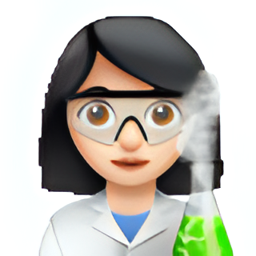
Name: female scientist type 1 2
Emoji: 👩🏻‍🔬
Group: People & Body
Sub-group: person-role